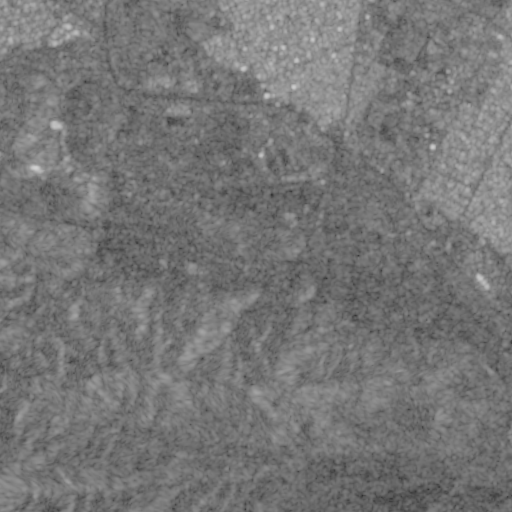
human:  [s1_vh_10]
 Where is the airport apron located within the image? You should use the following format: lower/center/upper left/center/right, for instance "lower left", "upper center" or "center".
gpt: The airport apron is located in the upper right of the image.
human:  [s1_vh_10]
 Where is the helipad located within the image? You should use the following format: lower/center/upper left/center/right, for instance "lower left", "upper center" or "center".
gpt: The helipad is located in the upper right of the image.
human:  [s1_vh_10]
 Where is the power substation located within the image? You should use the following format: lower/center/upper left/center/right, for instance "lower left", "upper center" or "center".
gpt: The power substation is located in the upper left of the image.
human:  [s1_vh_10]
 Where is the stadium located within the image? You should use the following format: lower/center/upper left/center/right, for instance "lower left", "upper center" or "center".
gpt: The stadium is located in the upper right of the image.
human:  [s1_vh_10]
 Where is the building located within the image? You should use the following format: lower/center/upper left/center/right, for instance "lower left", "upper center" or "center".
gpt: There is no building in the image.

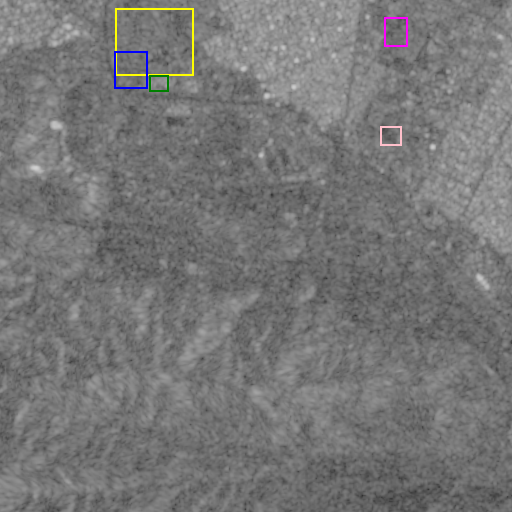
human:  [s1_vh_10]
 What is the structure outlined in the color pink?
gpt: The structure outlined in pink is an airport apron.
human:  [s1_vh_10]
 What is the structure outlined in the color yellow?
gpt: The structure outlined in yellow is a park.
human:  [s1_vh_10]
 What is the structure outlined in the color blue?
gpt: The structure outlined in blue is a parking lot.
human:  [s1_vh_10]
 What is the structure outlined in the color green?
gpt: The structure outlined in green is a power substation.
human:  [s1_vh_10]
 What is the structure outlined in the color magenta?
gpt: The structure outlined in magenta is a stadium.
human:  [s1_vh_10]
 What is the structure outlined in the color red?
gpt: There is no red outline.